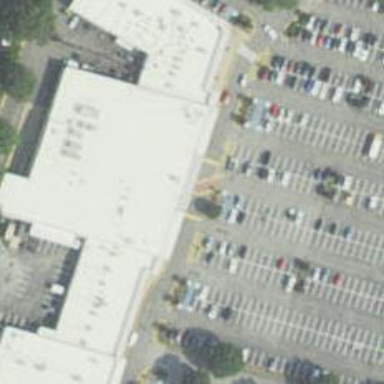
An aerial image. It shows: Supermarket.